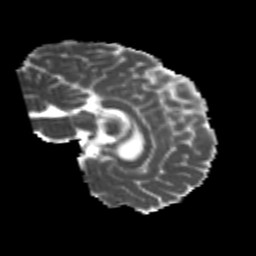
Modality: MD
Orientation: sagittal
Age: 22
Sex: female
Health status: healthy
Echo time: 0.074 s